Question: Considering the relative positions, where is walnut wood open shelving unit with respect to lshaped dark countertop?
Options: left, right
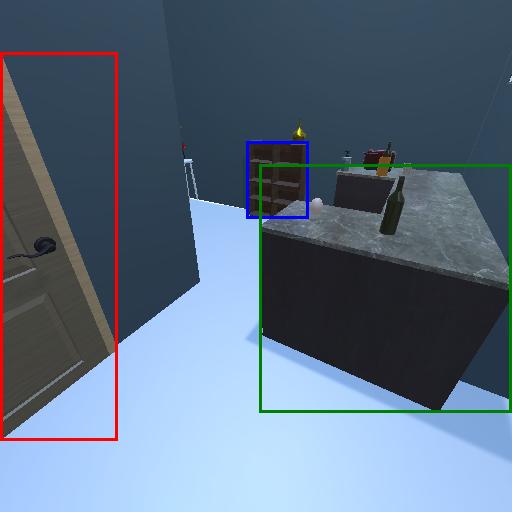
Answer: left